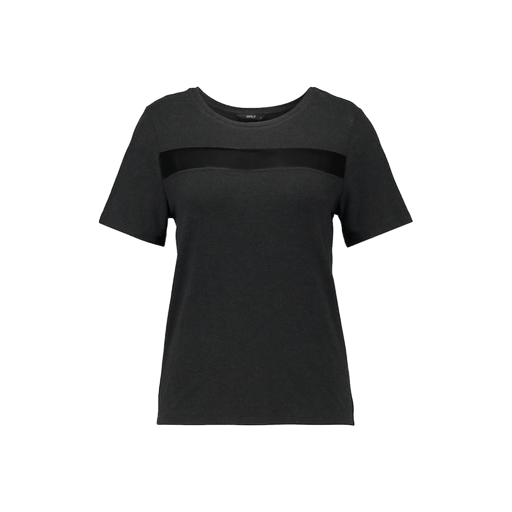
black mesh-paneled t-shirt, short-sleeve top only macy, panel t-shirt, white background